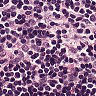
Metastatic tissue present: no